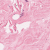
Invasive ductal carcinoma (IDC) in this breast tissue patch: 0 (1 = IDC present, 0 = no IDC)